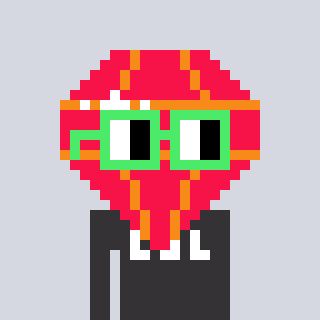
a pixel art character with square light green glasses, a red diamond-shaped head and a grayscale-colored body on a cool background